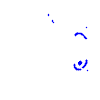
Particle: pion